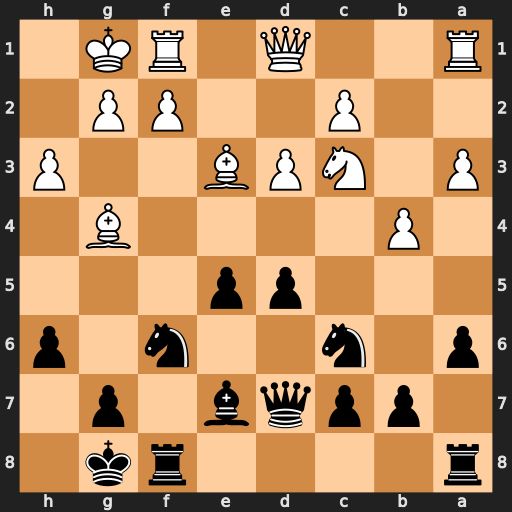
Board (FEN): r4rk1/1ppqb1p1/p1n2n1p/3pp3/1P4B1/P1NPB2P/2P2PP1/R2Q1RK1
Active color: b
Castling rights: -
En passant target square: -
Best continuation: Nxg4 Qxg4 Qxg4 hxg4 d4